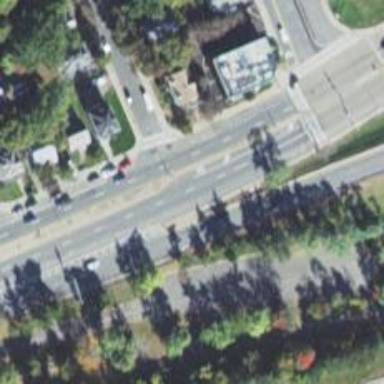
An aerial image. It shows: Secondary road with separate asphalt sidewalks.